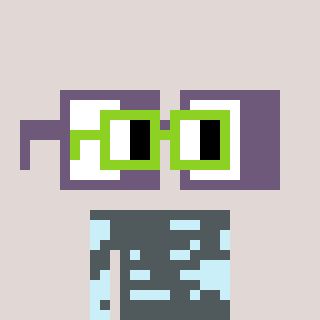
a pixel art character with square light green glasses, a glasses-shaped head and a cold-colored body on a warm background